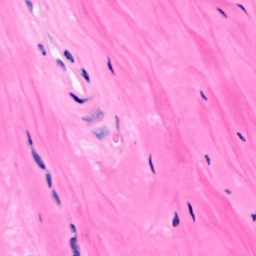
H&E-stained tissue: Breast